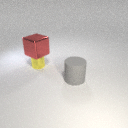
large red metal cube above small yellow metal cylinder